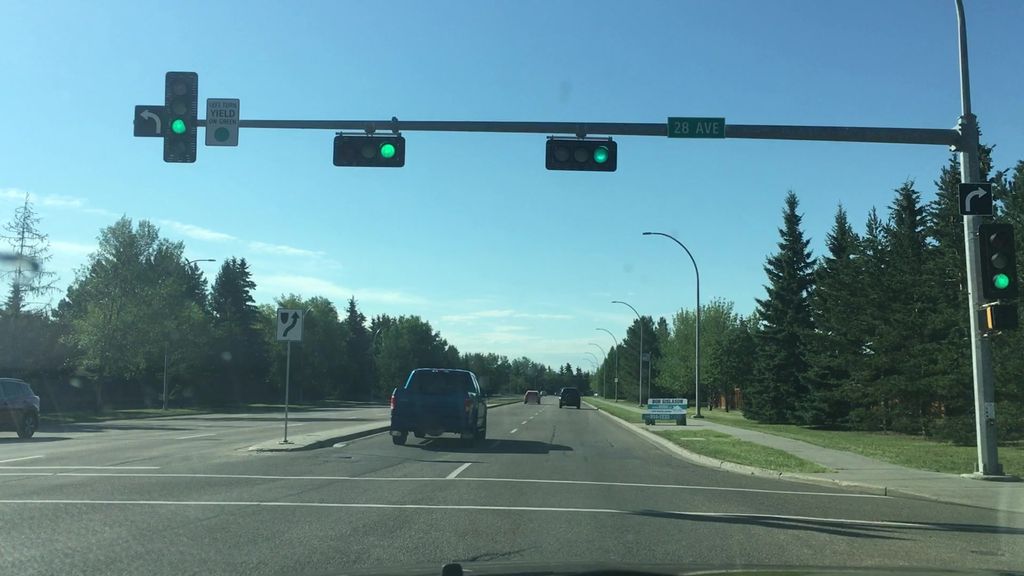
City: edmonton